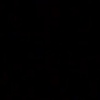
Label: space